Question: I am working on a project from school where I need to use is and as operators. I got this example from school

The assignment is that I need to find "chip registration" numbers from the object Cat (Cat is derrived from Animal). I don't know how to implement this. At the moment this is what I have:
'''
public void CheckCatHabitsIs(Animal a)
{
if (a is Cat)
{
Cat c = (Cat)a;
foreach (var p in c.ChipRegistrationNumber)
{
lbShowCatHabits.Items.Add(p);
}
}
}
'''
And I want to place this method in a button click event, like so
'''
private void btnShowBadHabits_Click(object sender, EventArgs e)
{
CheckCatHabitsIs(/*Need to fill something in here.. but I don't know what*/);
//foreach (var c in administration.animalList)
//{
// lbShowCatHabits.Items.Add(c);
//}
}
'''
I am kinda stuck. I don't know if I am heading in the right way. Also I do not know what to place in the method as parameter.
I hope my question makes any sense.
Thanks in advance
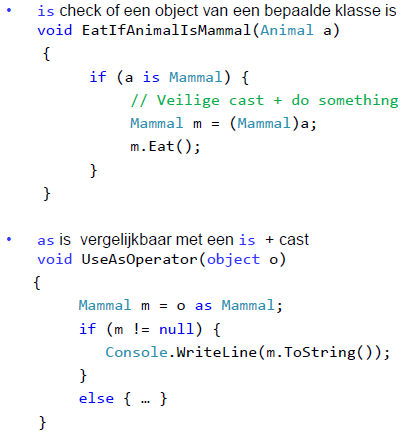
Answer: Update:
Sorry for the trouble. I have found my problem. The solution that I was looking for was this:
'''
private void btnShowBadHabits_Click(object sender, EventArgs e)
{
Cat cat = new Cat("", null, "", "Good", (Gender)cbGender.SelectedItem);
Animal animal = cat;
if (animal is Cat)
{
lbShowCatHabits.Items.Add(cat.BadHabits);
}
else
{
MessageBox.Show("No cats found");
}
'''
Probably my explanation was too far away. But thanks for the given reactions :)
ps: I know that my new cat object now always have the same value, but I can change that. That's not the problem